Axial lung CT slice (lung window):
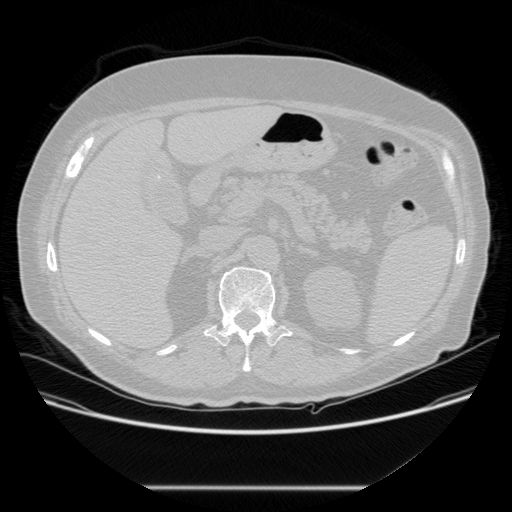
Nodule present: no